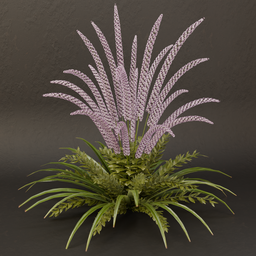
Label: nature